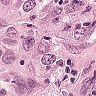
Metastatic tissue present: yes